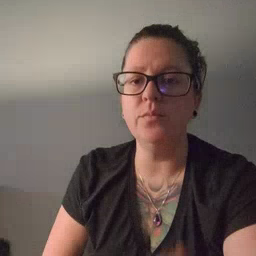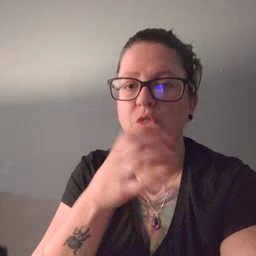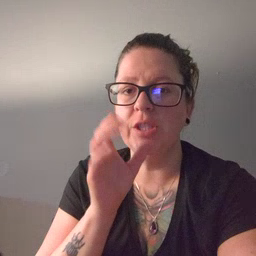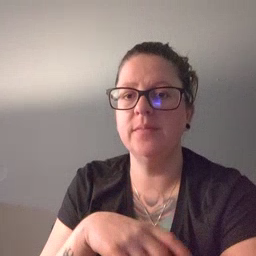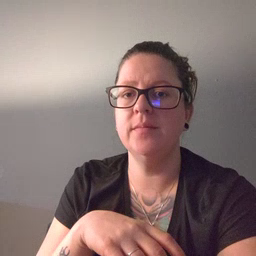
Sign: drink